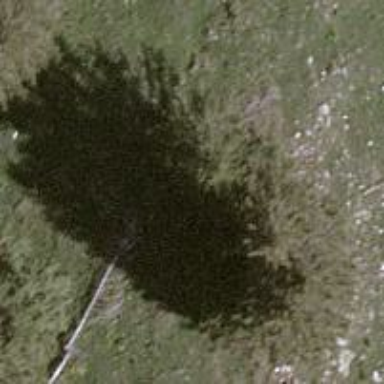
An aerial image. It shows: Beautiful tree in nature.